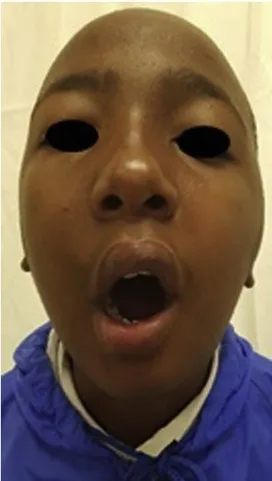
(C) Radiograph showing alloplastic joint prostheses.
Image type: medical_photograph (oral_photograph)